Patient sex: F
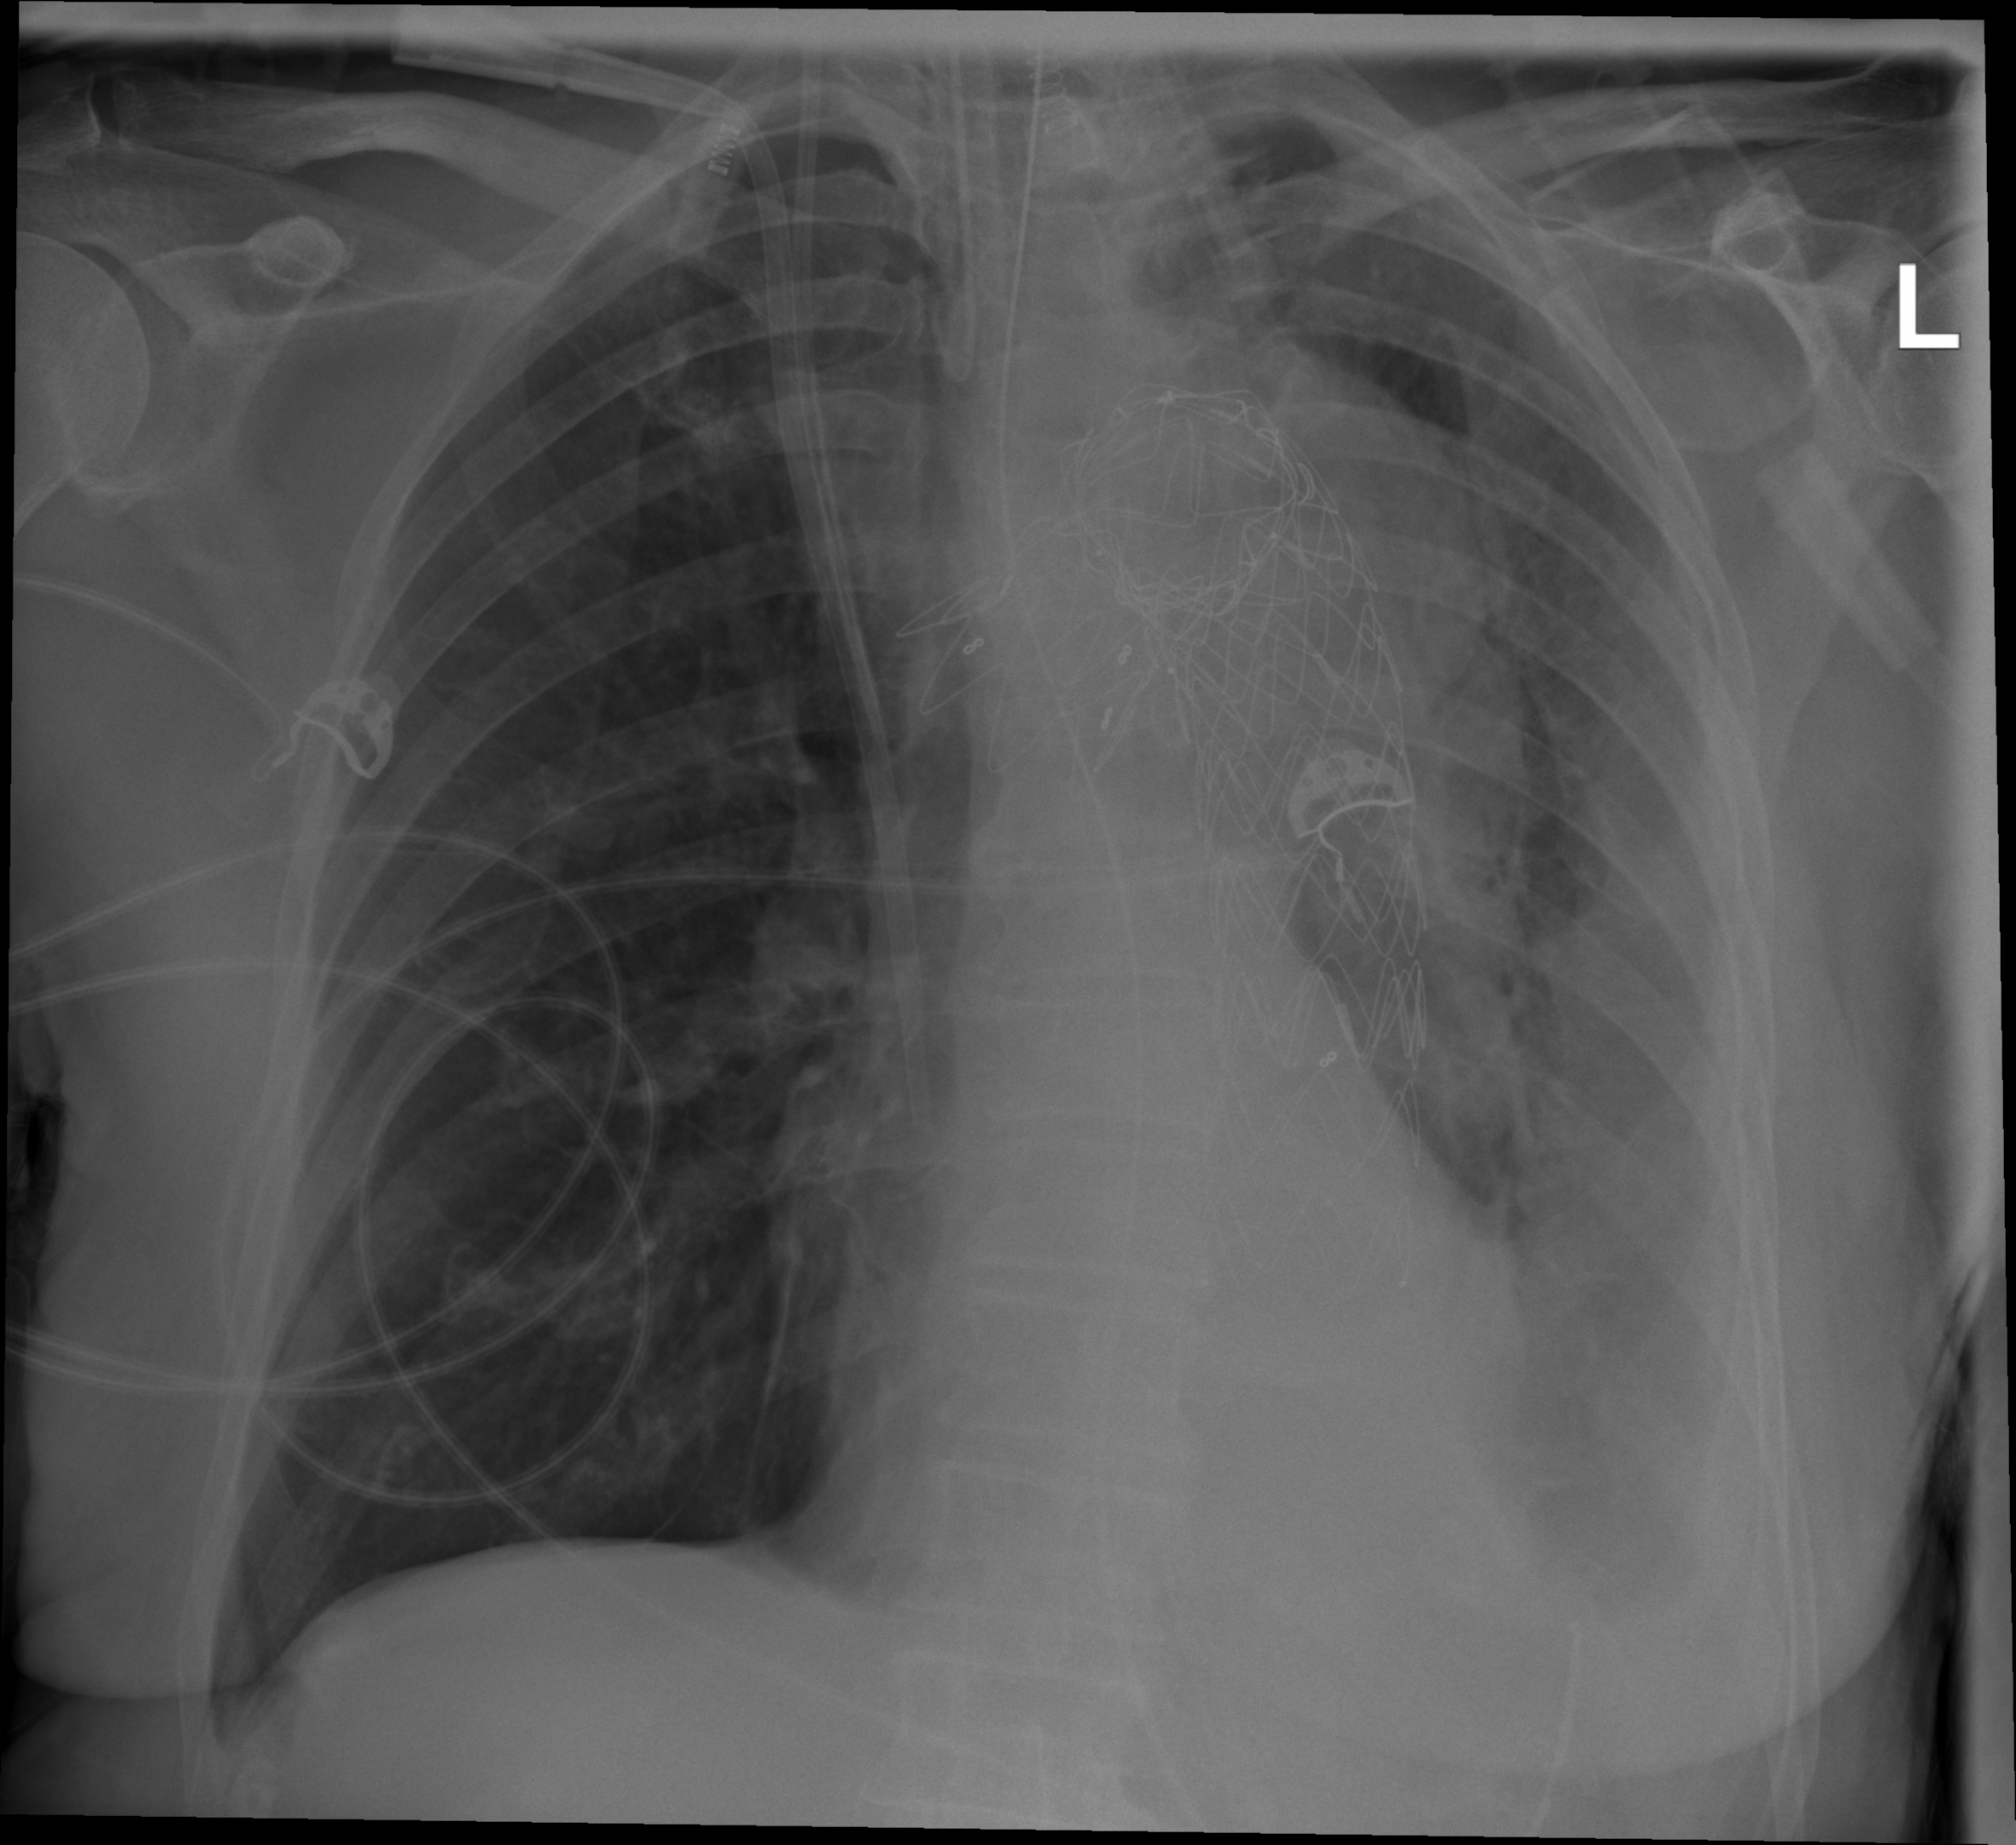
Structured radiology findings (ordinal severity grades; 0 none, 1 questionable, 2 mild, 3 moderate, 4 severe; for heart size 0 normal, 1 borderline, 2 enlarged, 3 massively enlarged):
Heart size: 0
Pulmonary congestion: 0
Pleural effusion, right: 0
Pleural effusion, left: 3
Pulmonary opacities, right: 0
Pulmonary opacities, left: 0
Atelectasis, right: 1
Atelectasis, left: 3